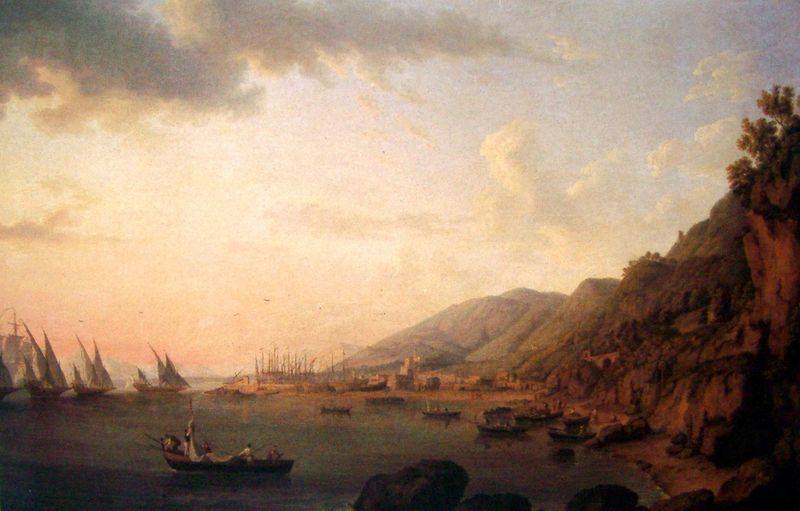
Titel: Sonnenaufgang in Castellammare
Künstler: Jacob Philipp Hackert
Standort: Caserta
Institution: Palazzo Reale
Schlagwörter: baum, berg, blau, felsen, gemälde, gestein, gewitter, himmel, kampf, meer, schatten, wasser, weiß, wolken, bäume, gelb, grün, landschaft, menschen, see, stadt, ufer, abend, braun, grau, licht, männer, gras, haus, rot, malerei, stein, steine, holland, dämmerung, ferne, häuser, hügel, morgen, natur, sonnenaufgang, spiegelung, vögel, weite, brücke, büsche, gebüsch, sonne, sträucher, insel, gold, pflanzen, rosa, wald, boot, boote, kahn, küste, schiff, schiffe, segel, segelboot, segelschiffe, strand, liegen, fahnen, italien, ort, fischer, schiffer, segelschiff, berge, fels, gebirge, hang, klippen, dorf, sonnenuntergang, violett, hafen, masten, romantik, landung, schlacht, seestück, ruderboot, ruderer, lciht, stimmung, abendrot, bucht, segelboote, klippe, segeln, panorama, fischerboot, fischerboote, gestade, ölmalerei, karg, morgenrot, eroberung, ankern, griechenland, himmel blau, flaggen, matrosen, ankunft, auslaufen, bateaux, flotte, hänge, caspar david friedrich, marine, ciel, schroff, tonigkeit, prospekt, heinrich, nuages, steilufer, früh, mer, plage, voiliers, vole, luftspiegelung, invasion, bateau, débarquement, liucht, panorame, baie, roche, côte, dover, littoral, weichheit, dau, collines, 17. jahrhundert, meeresküste, wasser kahn, flotten, plaines, voles, voliere